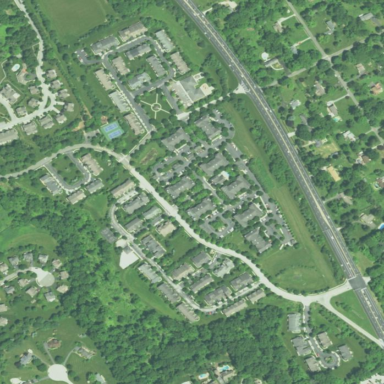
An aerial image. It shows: Neighborhood.